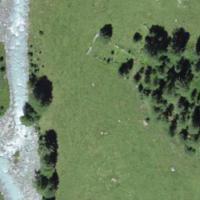
EUNIS habitat code: 26
Species observed at this site:
Marmota marmota